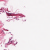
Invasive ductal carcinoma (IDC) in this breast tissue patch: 0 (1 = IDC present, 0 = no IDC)